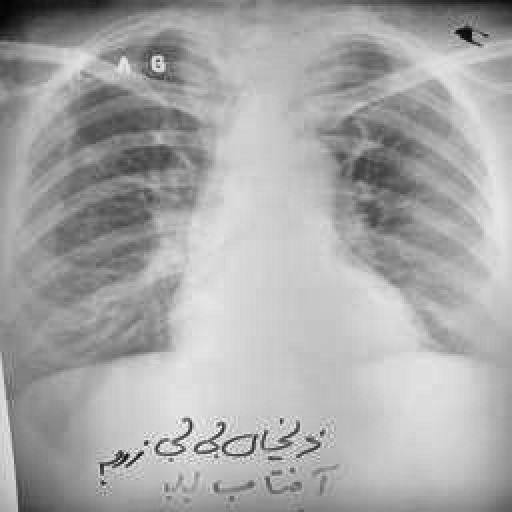
Finding: TUBERCULOSIS